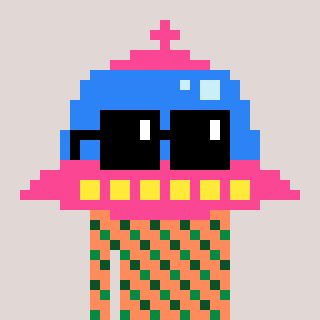
a pixel art character with square black sunglasses, a ufo-shaped head and a peachy-colored body on a warm background